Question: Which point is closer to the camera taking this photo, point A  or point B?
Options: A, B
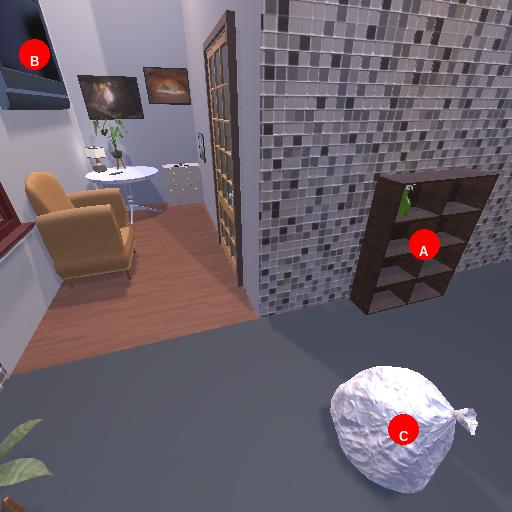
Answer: A